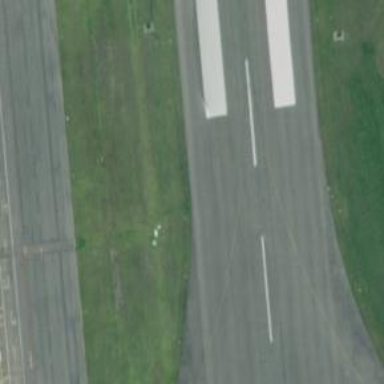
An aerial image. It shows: Image of taxiway at airport.